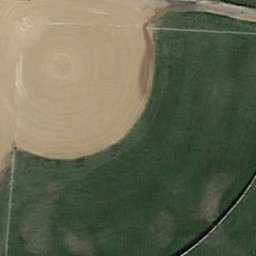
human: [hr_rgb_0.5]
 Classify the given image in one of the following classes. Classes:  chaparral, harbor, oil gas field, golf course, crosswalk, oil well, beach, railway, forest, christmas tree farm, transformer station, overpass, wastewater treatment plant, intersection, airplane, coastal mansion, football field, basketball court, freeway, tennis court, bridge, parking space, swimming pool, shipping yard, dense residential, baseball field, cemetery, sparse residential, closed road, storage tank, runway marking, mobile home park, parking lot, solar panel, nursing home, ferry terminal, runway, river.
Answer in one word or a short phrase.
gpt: baseball field